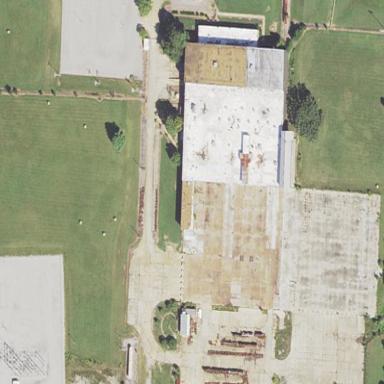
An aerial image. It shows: Historic factory.